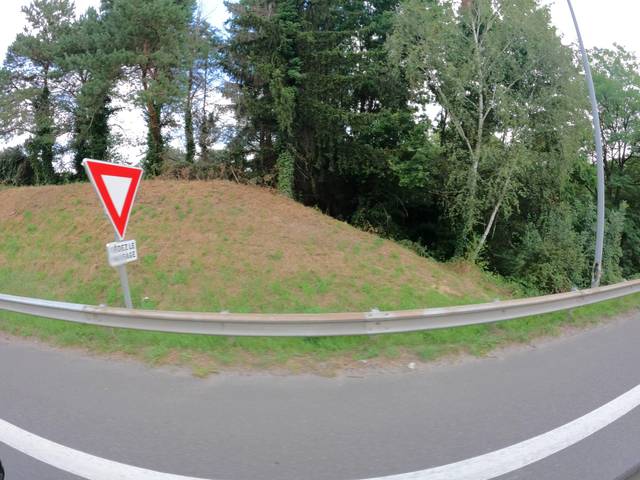
Region: France
Coordinates: 45.821, 1.291